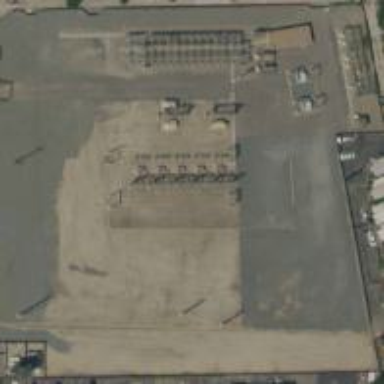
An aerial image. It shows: Outdoor distribution power substation.